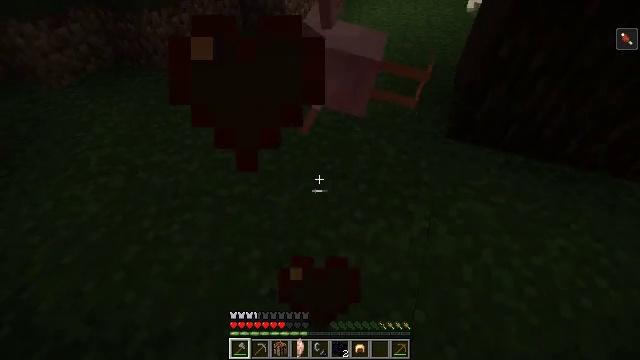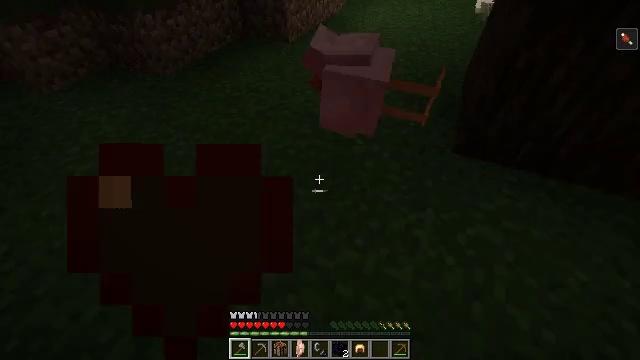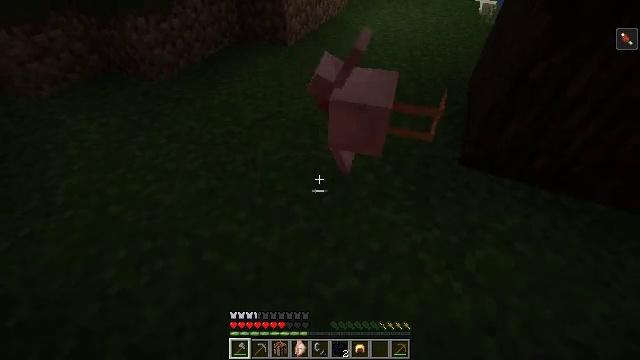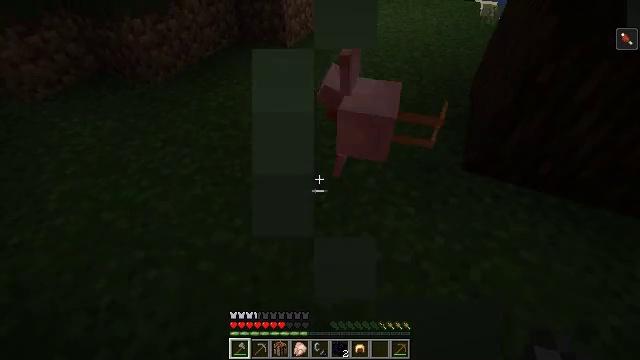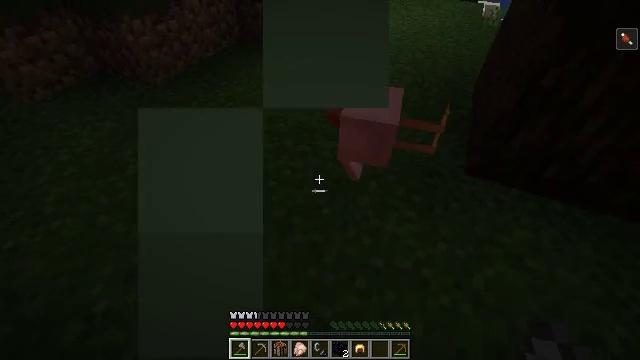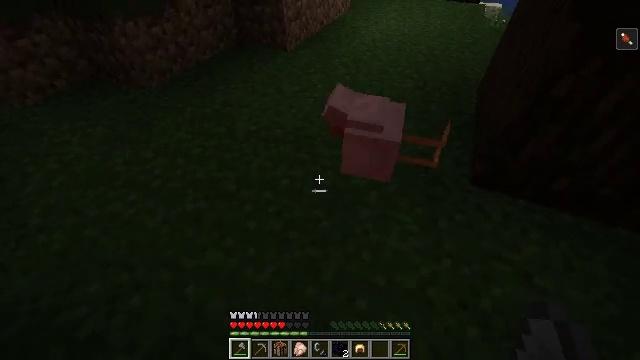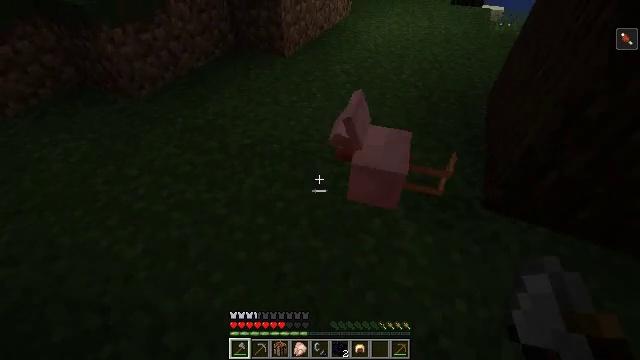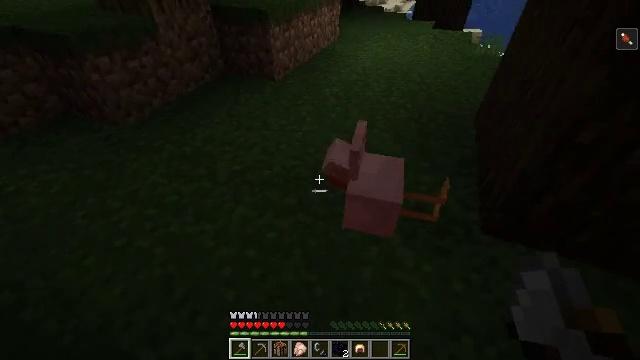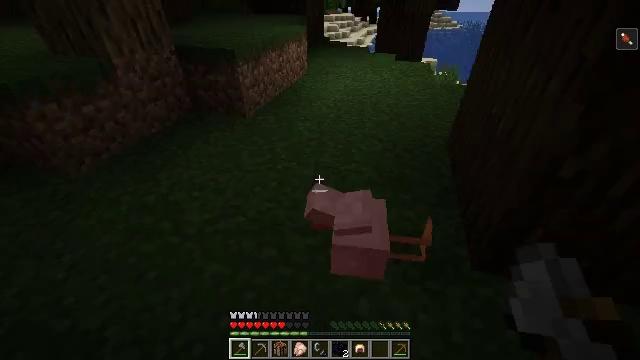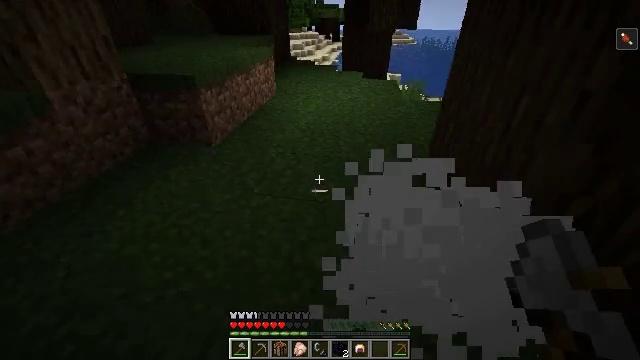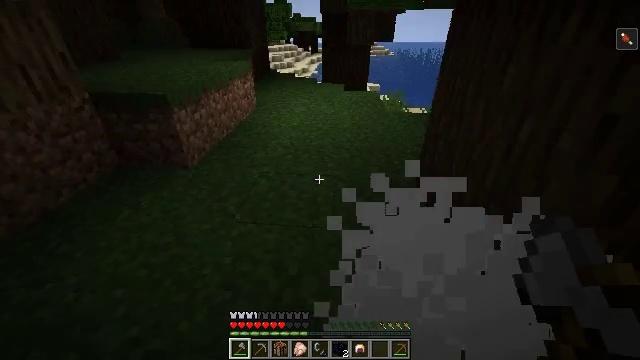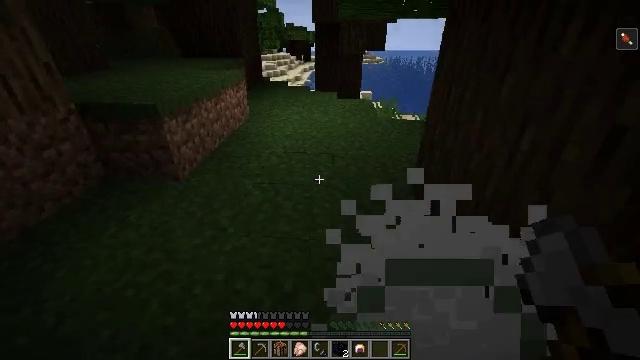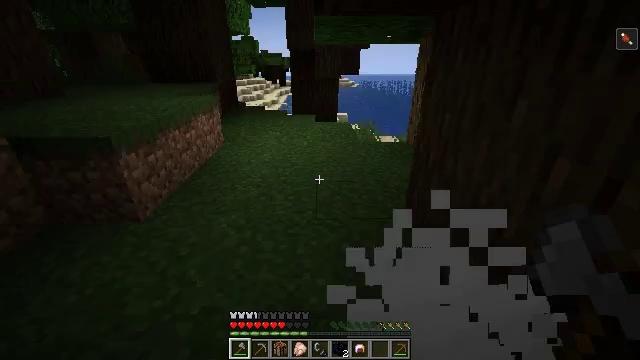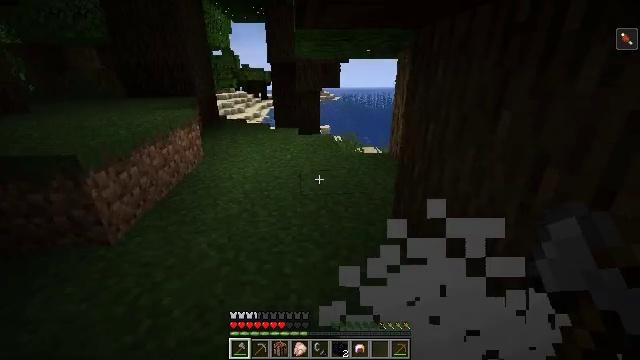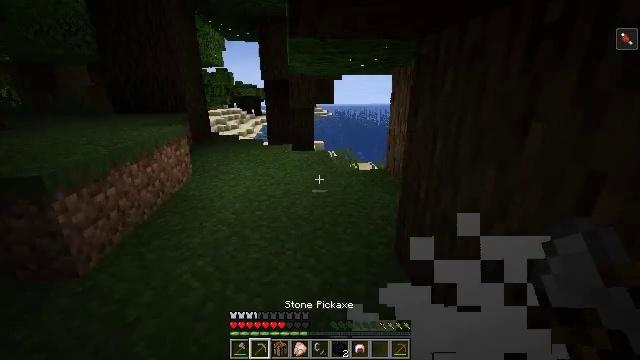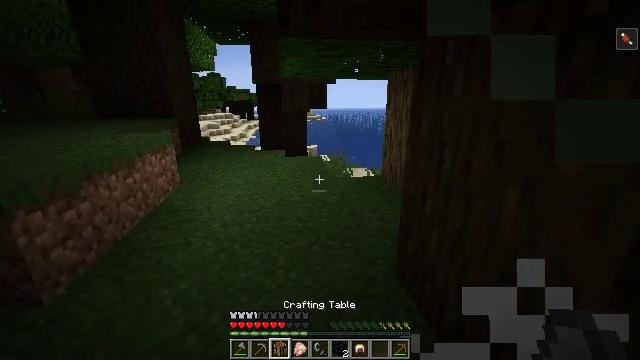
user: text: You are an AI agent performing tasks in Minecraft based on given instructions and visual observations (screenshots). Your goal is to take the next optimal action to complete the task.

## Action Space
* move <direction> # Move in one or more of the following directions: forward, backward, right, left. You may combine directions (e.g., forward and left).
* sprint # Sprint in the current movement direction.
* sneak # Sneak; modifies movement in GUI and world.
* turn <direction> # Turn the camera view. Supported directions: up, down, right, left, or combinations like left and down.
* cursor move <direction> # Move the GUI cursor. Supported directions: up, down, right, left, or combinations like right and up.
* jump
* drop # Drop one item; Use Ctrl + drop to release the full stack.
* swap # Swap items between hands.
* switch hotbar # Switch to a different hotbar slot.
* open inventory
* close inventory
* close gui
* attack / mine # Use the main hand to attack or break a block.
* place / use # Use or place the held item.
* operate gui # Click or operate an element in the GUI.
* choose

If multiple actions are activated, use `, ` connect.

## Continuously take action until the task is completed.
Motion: motion action
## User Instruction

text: Combat the chicken.
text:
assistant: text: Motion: move forward
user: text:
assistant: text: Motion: no_op
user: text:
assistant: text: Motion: no_op
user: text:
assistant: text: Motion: move forward
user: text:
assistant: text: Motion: move forward
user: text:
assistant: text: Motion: move forward
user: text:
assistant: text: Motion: move forward, turn right and up
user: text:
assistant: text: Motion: move forward, turn right and up
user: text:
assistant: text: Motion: move forward, turn right and up
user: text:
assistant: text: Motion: move forward, turn right and up
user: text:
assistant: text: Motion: move forward, turn right and up
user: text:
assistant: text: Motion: move forward, turn right and up
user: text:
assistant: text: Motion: move forward, turn right and up
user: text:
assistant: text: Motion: move forward, turn right and up
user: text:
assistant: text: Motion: move forward, turn right and up
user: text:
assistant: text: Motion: move forward, turn up
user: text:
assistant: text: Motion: move forward, turn right and up
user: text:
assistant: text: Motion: move forward, turn right
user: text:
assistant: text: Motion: move forward
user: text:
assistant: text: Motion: move forward, turn right
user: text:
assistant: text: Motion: move forward, turn right and down
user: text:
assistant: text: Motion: move forward, turn right and down
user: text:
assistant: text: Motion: move forward, turn right and down
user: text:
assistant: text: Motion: move forward, turn down, switch to hotbar 1
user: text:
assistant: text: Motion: move forward, turn down, switch to hotbar 1
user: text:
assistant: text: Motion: move forward, switch to hotbar 1
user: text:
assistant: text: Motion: move forward
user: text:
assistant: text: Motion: move forward
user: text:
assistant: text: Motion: move forward, turn right and down
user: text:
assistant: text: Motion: move forward, turn right and down